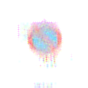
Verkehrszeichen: BeginnEingeschraenktesHalteverbotZone
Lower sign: SonstigeBeschraenkungen1
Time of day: SunriseSunset
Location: Outdoor (Nature)
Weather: PartlyCloudy
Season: Summer
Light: Natural